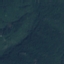
Label: Forest